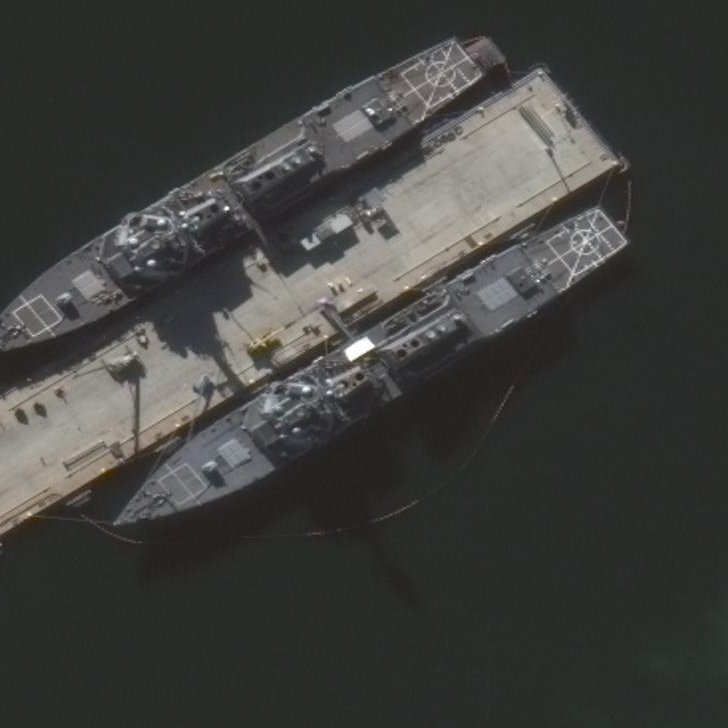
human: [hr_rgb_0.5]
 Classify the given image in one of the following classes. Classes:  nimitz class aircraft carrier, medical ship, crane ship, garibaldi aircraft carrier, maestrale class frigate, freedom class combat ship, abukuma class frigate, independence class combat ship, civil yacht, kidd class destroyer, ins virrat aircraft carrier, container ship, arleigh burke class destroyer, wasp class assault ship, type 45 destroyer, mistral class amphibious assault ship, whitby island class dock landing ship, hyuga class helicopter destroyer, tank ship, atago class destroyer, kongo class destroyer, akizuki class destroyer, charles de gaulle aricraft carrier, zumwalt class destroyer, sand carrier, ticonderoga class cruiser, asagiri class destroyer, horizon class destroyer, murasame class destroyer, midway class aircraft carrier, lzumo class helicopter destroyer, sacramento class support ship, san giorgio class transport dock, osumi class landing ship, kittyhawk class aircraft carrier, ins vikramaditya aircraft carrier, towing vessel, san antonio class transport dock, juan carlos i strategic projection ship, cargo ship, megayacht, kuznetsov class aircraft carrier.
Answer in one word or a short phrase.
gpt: Arleigh Burke class destroyer